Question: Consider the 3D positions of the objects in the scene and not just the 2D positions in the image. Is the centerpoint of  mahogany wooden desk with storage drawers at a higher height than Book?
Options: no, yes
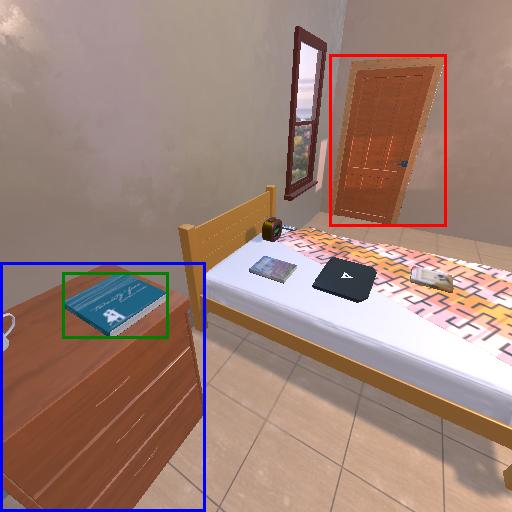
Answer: no